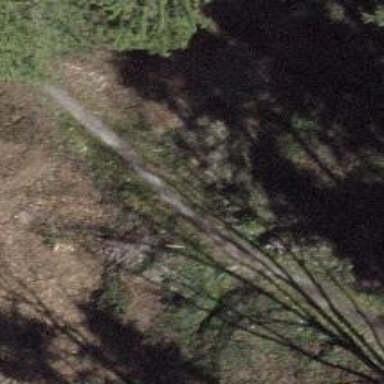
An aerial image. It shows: Dirt footway.